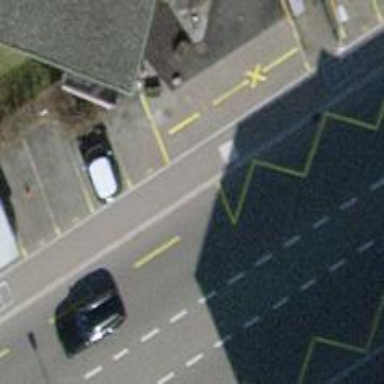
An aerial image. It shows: Platform for public transport. The platform is located by the road.